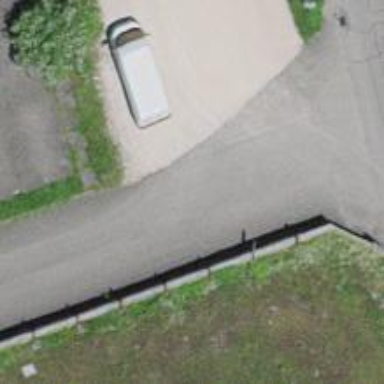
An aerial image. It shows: Road serving as parking aisle.